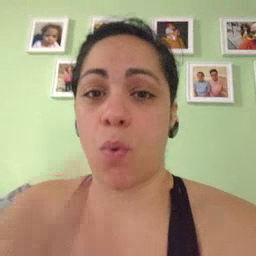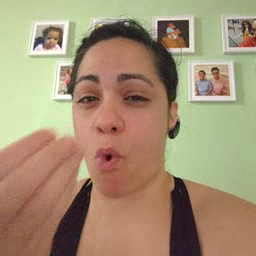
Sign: wolf